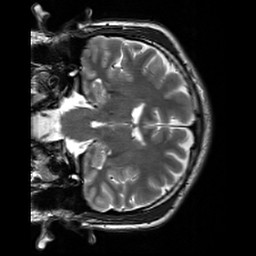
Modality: T2w
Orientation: coronal
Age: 20
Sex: male
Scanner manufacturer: siemens
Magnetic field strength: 3 T
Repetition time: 7 s
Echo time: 0.09 s